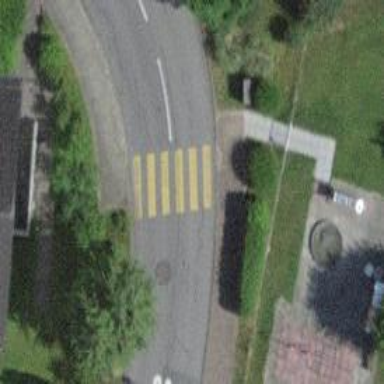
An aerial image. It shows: Kerb barrier.